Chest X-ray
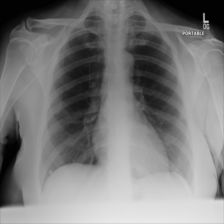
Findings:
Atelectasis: negative
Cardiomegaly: negative
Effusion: negative
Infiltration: negative
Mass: negative
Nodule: negative
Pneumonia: negative
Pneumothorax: negative
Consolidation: negative
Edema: negative
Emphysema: negative
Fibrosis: negative
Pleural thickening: negative
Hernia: negative